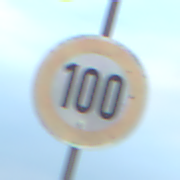
Verkehrszeichen: Geschwindigkeit100
Umgebung: Outdoor, RoadRail
Tageszeit: SunriseSunset
Wetter: PartlyCloudy
Licht: Natural
Jahreszeit: NotSpecified
Kontrast: LowContrast